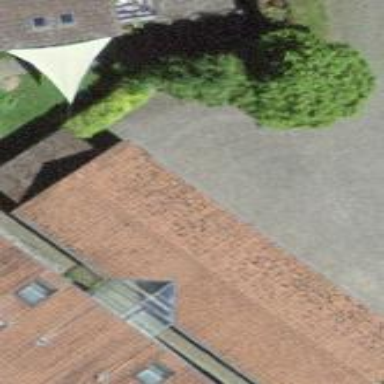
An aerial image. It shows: View of roof of building.